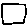
Label: square